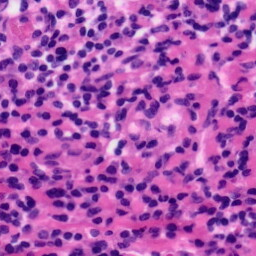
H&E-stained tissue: Tonsil